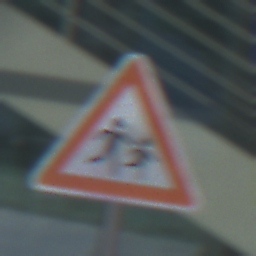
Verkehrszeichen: KinderLinks
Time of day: MorningAfternoon
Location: Outdoor (Urban)
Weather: PartlyCloudy
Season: NotSpecified
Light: Natural